Interaction volume radius: 10 \u00c5
Interaction volume height: 15 \u00c5
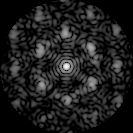
Disorder parameter: 0.5772